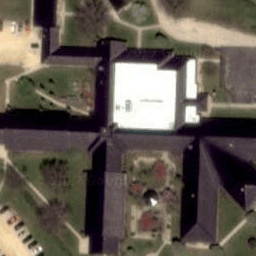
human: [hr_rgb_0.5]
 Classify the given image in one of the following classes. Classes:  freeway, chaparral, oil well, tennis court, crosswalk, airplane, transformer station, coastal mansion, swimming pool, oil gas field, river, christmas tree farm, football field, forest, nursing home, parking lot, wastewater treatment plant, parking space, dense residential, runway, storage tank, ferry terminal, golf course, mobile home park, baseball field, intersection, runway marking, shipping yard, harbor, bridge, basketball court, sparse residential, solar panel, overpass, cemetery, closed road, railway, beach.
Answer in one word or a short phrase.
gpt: nursing home